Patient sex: M
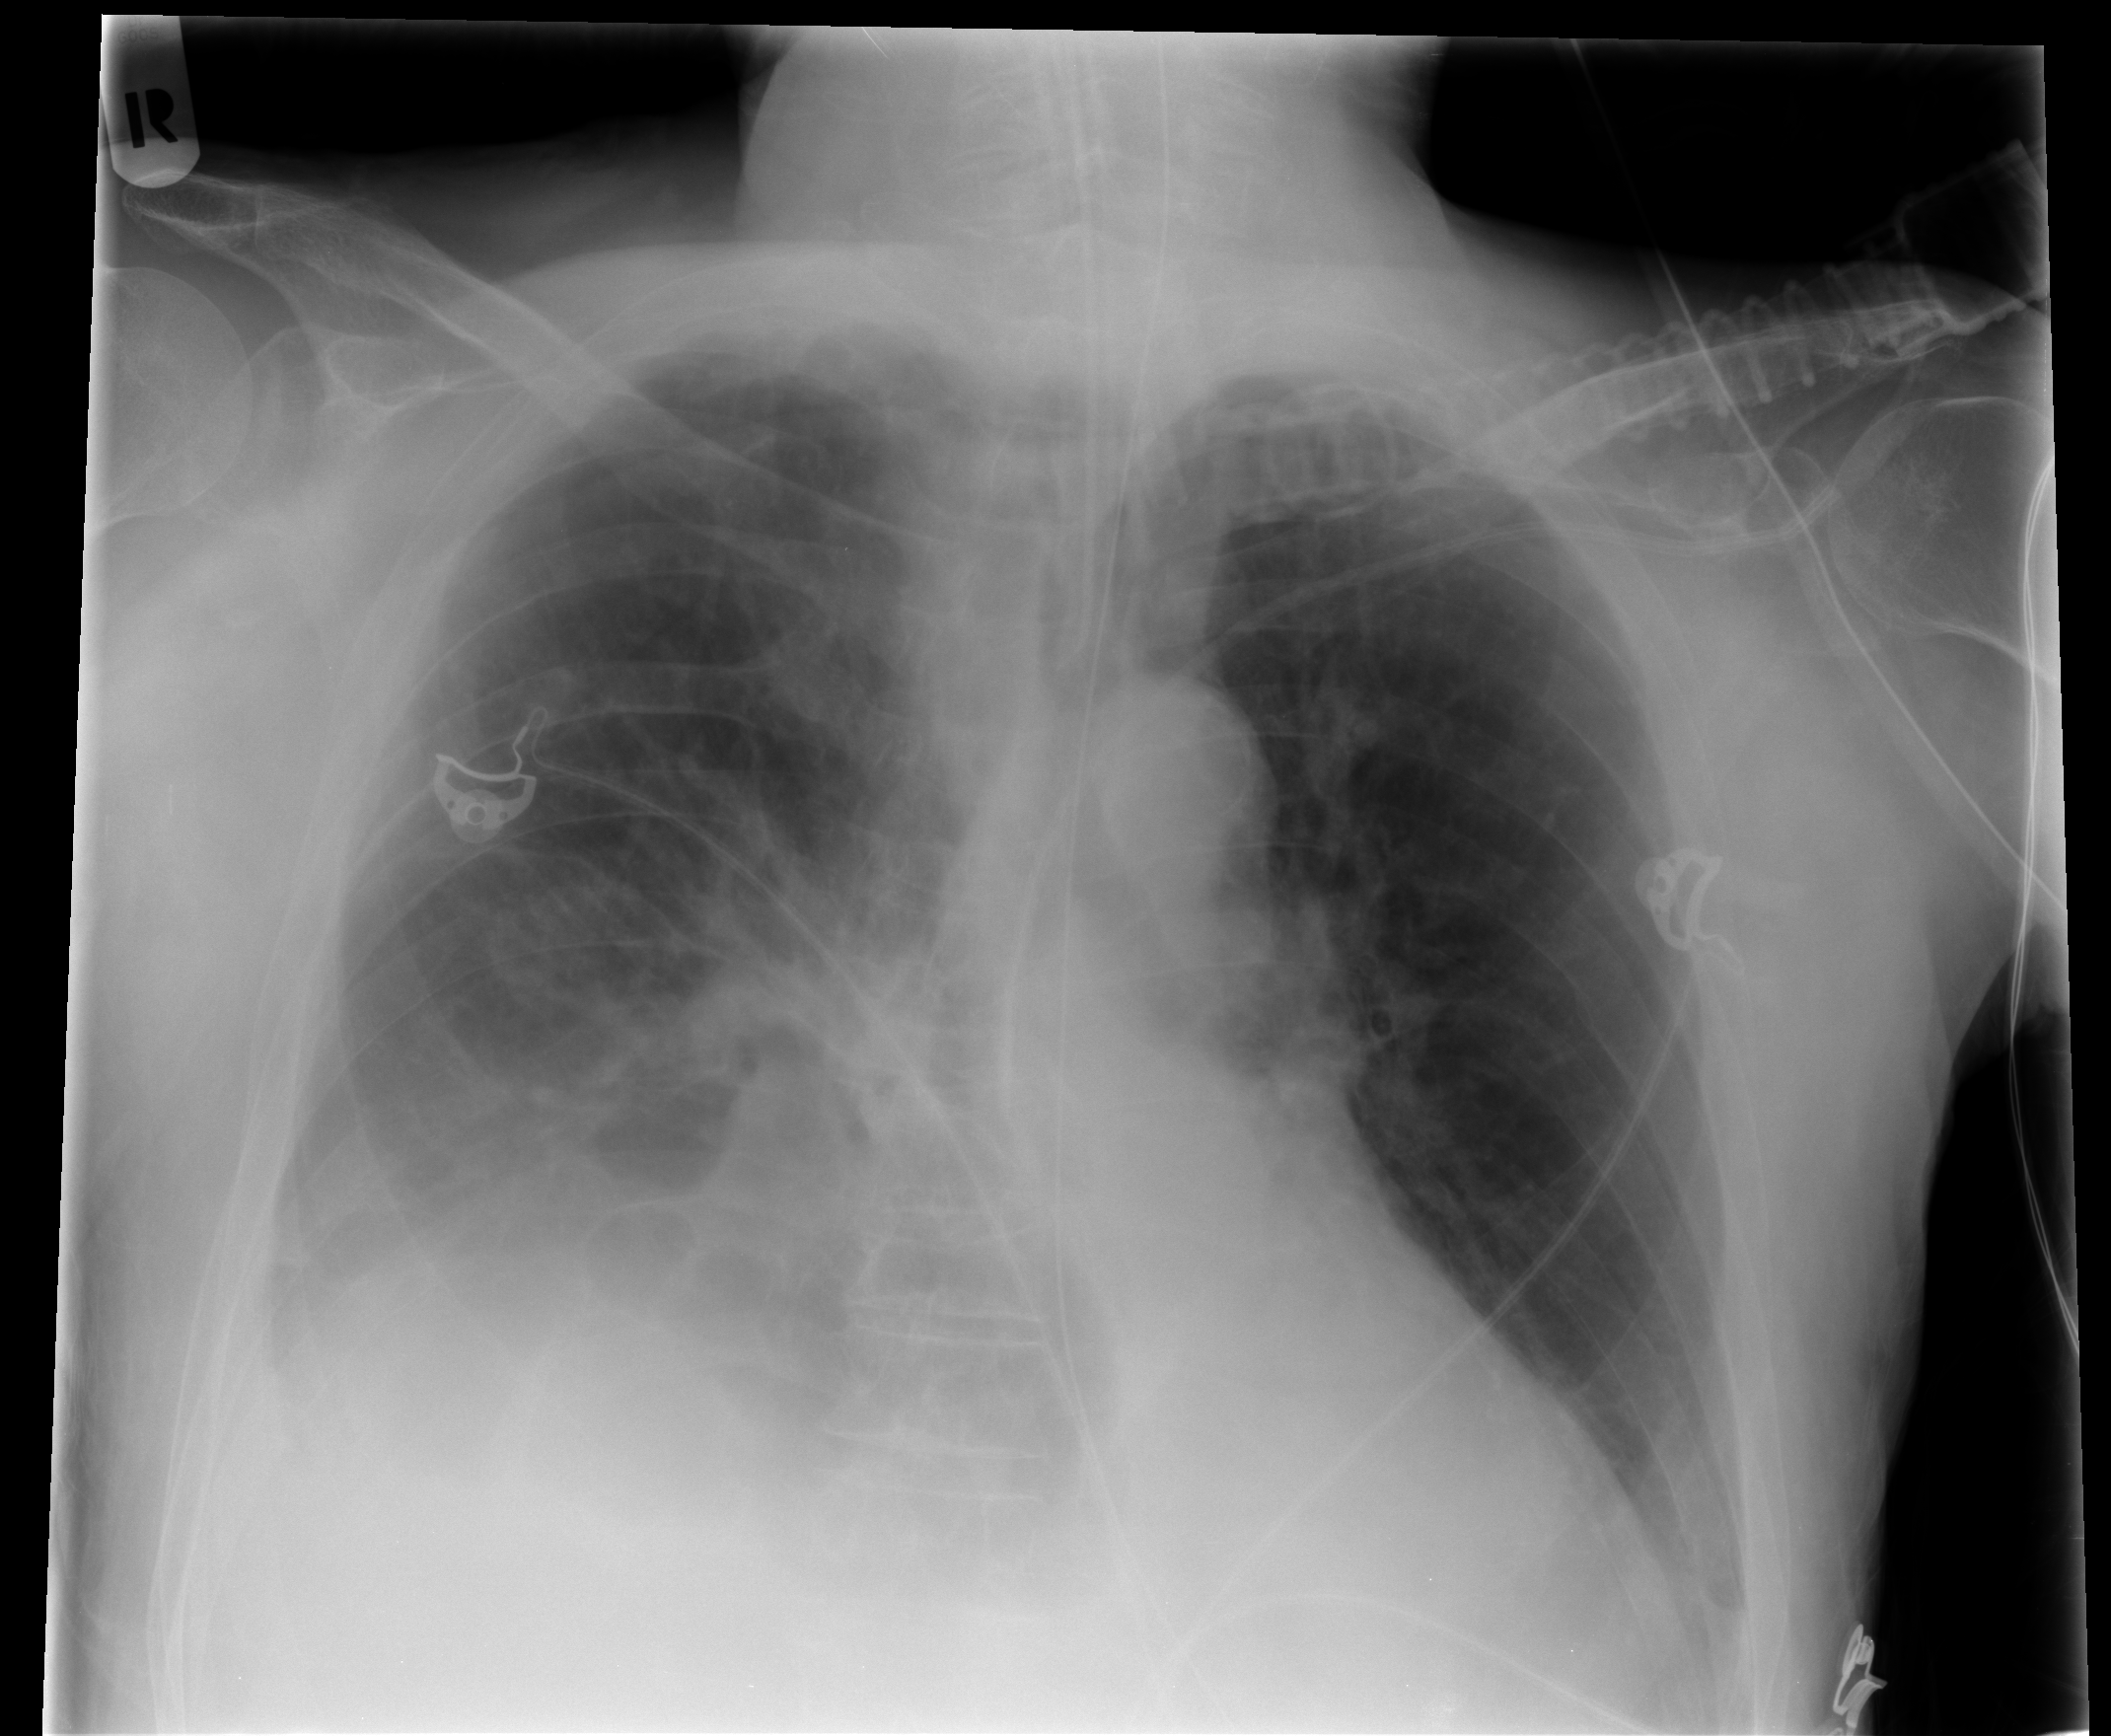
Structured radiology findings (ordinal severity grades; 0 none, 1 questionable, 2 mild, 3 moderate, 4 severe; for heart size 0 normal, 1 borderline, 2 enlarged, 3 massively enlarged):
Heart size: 0
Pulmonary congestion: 0
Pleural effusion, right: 3
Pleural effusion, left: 2
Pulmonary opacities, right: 0
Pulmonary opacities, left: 0
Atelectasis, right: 2
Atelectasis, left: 2